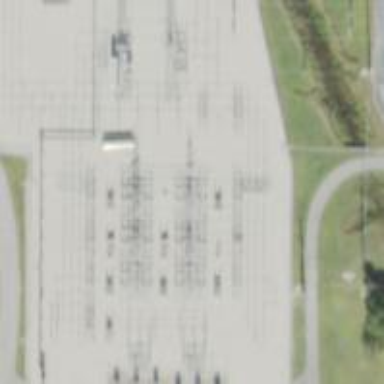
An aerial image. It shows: Switch for power supply.